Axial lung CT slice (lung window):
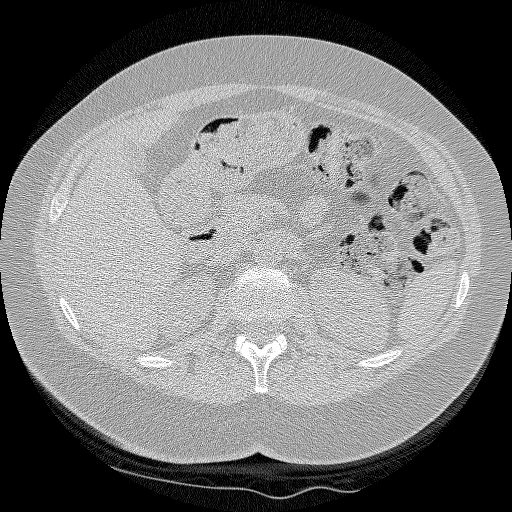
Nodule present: no